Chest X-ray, PA view. Patient: 64 years old, sex M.
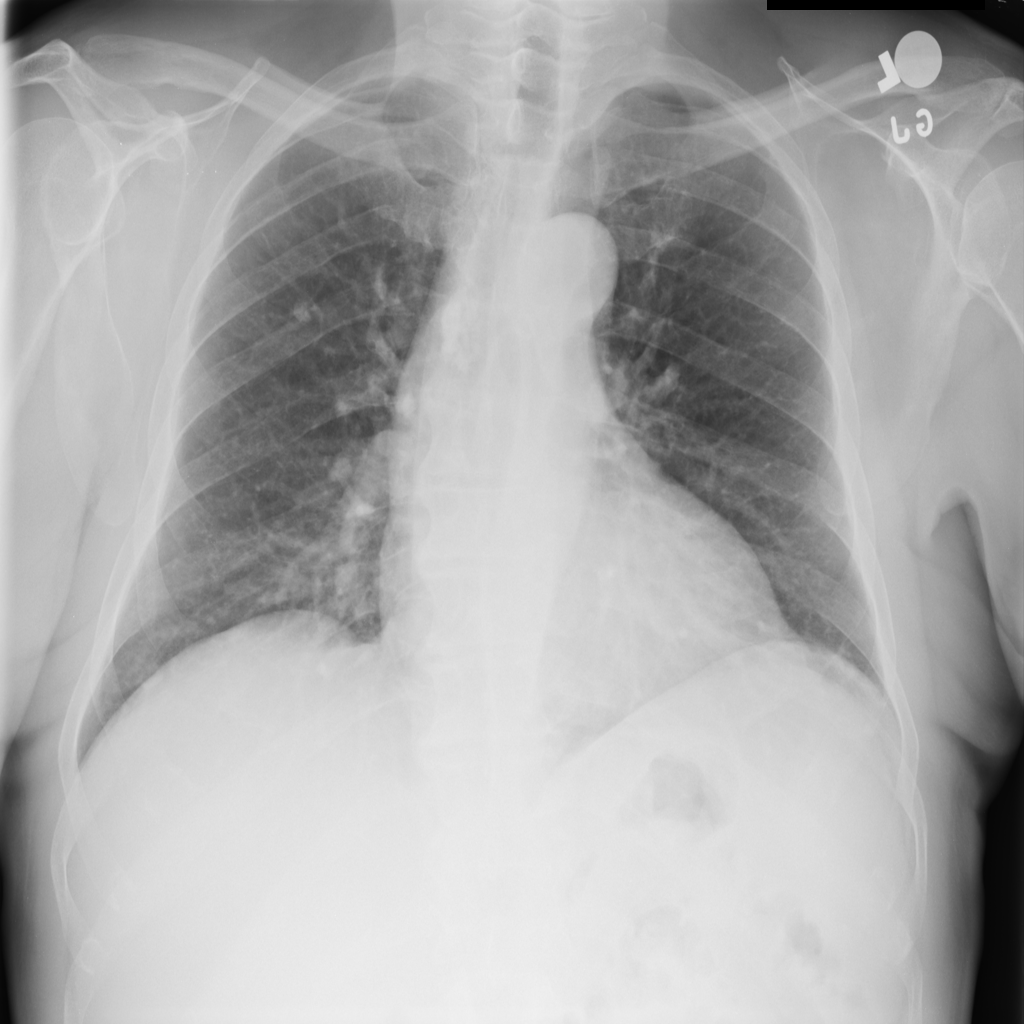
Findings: No Finding